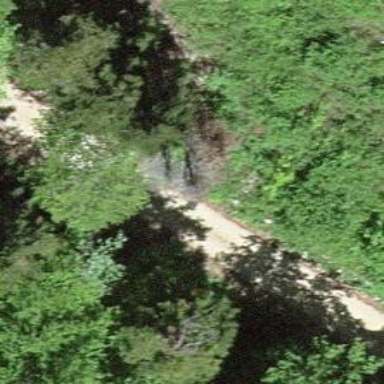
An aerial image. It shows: Well-maintained track road with grade 1 tracktype.